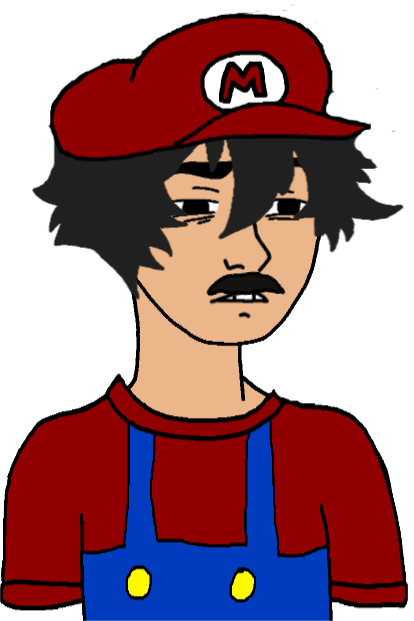
Label: 5_Twinkjak